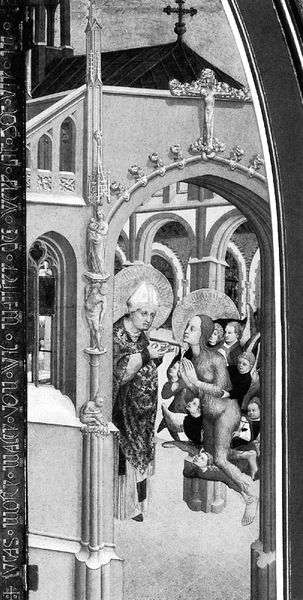
Titel: Magdalenenaltar in der Pfarrkirche St. Maria Magdalena in Tiefenbronn
Künstler: Lukas Moser
Standort: Tiefenbronn (EU - D - BW)
Schlagwörter: gemälde, mann, menschen, ausschnitt, fenster, frau, schwarz, säule, dach, gebäude, malerei, mütze, kirche, gotik, renaissance, kinder, engel, schrift, bogen, italien, perspektive, rundbogen, bischof, detail, schriftzeichen, tor, eingang, kreuz, schwarzweiß, beten, gebet, altar, heiligenschein, pfarrer, kreuze, spitzbogen, christus, jesus, mittelalter, heilige, fresko, bau, seele, altarbild, kommunion, fialen, bishof, schwben